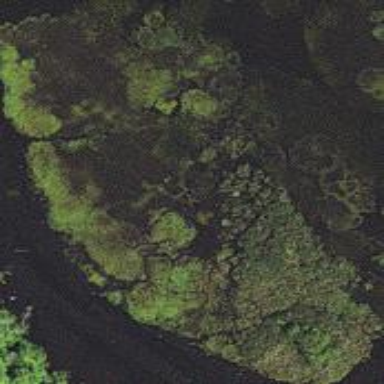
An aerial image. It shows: Marshy wetland area.